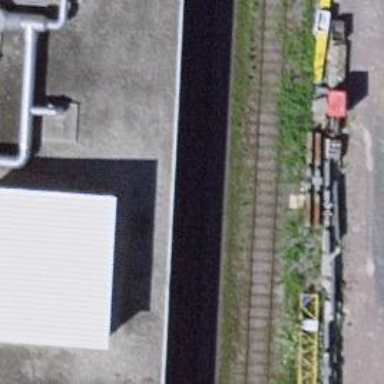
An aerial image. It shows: Single railway spur track.